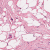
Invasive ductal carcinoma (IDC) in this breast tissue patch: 0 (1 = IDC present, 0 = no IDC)